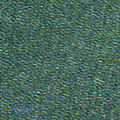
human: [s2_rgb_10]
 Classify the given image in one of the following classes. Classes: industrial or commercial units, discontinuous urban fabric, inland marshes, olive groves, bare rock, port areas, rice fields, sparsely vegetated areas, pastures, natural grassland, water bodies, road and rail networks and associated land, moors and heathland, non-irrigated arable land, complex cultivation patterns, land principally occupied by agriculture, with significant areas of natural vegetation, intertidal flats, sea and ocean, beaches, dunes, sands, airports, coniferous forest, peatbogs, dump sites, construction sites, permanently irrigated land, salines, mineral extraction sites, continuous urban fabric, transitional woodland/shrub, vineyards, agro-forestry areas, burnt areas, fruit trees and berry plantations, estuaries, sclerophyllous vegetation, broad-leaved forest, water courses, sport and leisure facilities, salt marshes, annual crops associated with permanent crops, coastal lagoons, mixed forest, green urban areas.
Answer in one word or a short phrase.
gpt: sea and ocean